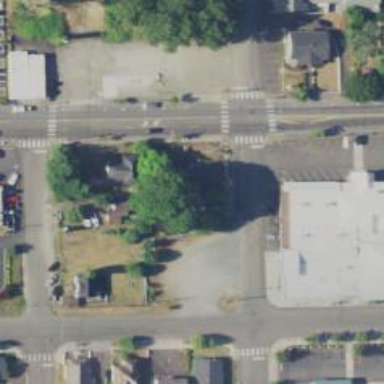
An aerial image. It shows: Unclassified road with sidewalk on the left.